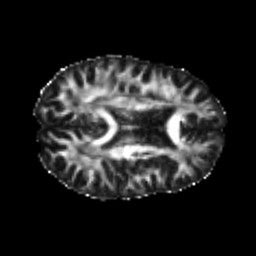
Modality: FA
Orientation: axial
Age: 24
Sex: male
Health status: healthy
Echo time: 0.074 s